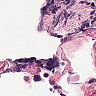
Metastatic tissue present: no